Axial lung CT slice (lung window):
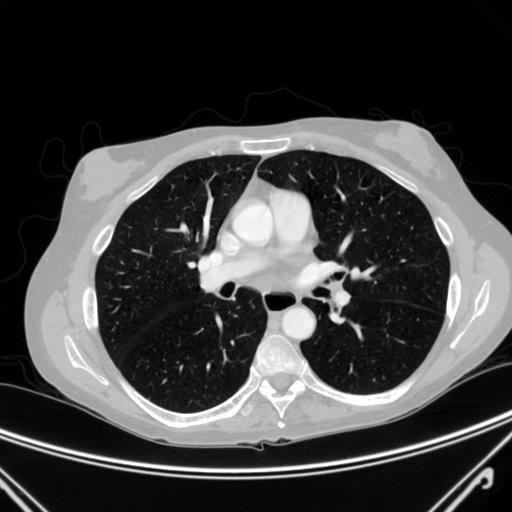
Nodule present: no